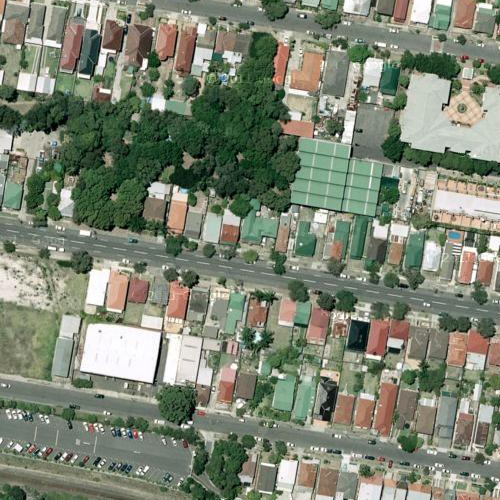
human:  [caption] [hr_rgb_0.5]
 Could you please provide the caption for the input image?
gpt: Many houses arranged in lines in a residential area .

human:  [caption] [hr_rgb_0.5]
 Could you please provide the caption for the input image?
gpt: A residential area with houses arranged in lines while some roads go through this area .

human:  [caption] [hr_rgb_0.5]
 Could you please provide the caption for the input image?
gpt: A residential area with houses arranged very neatly while many plants on the roadside .

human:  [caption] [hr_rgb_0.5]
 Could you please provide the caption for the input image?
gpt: A town with many houses arranged in lines some while roads go through this area .

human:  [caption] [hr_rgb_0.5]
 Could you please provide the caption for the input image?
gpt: A residential area with houses neatly arranged and some straight roads go through .